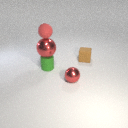
small green rubber cylinder below small red rubber sphere